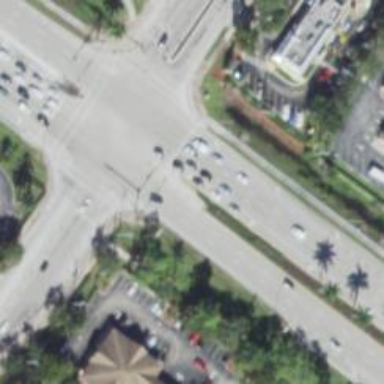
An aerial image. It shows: Primary highway with asphalt surface and separate sidewalk.